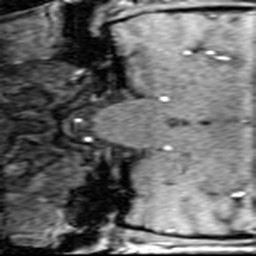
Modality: angio
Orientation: coronal
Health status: ill
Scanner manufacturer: siemens
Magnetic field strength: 1.5 T
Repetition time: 0.039 s
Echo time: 0.00502 s